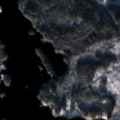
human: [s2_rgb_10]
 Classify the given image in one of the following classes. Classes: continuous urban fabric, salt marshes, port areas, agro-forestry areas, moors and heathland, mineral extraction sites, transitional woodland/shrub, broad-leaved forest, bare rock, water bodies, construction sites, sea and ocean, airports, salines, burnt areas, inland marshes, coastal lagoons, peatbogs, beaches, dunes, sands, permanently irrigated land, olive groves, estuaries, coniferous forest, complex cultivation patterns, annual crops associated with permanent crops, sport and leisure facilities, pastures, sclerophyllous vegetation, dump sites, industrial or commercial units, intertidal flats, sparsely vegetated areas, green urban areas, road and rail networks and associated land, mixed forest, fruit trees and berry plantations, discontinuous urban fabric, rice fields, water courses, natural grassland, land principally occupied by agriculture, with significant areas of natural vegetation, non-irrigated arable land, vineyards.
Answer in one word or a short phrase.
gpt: coniferous forest, mixed forest, transitional woodland/shrub, water bodies